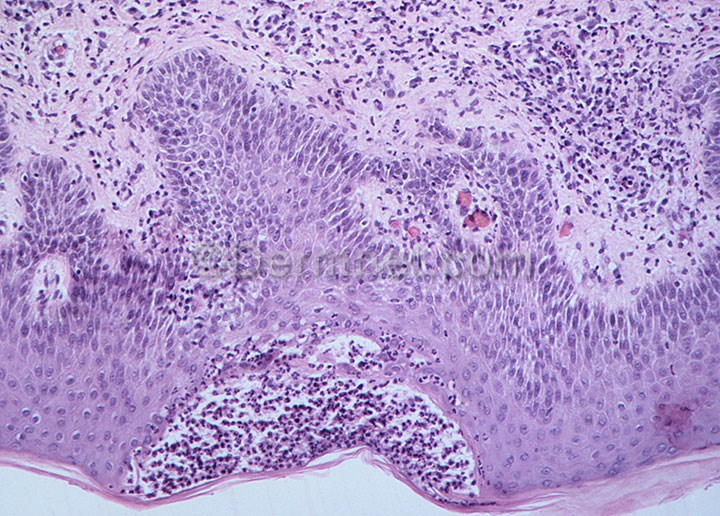
Disease: Bullous Disease Photos